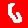
Digit: 6